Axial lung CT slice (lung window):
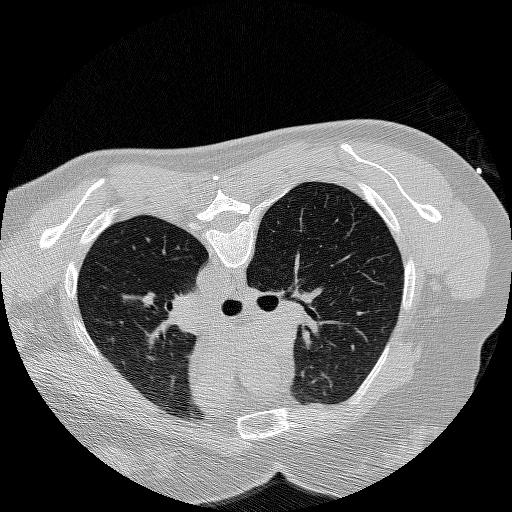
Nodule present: no